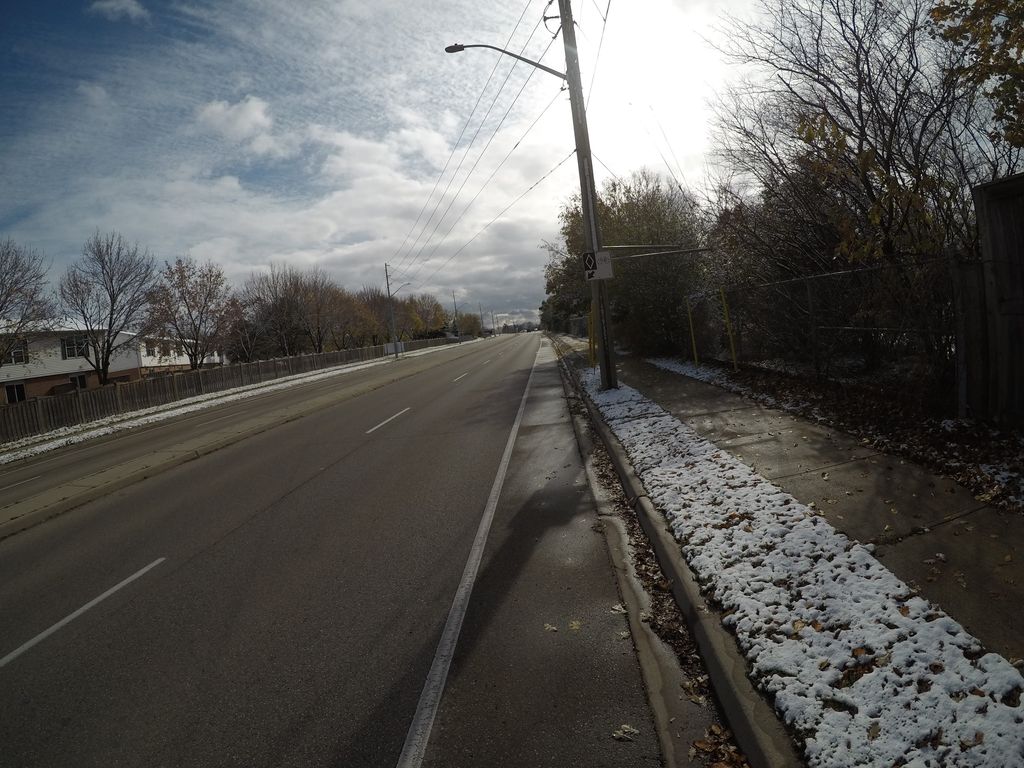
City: kitchener-waterloo